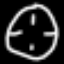
Label: clock